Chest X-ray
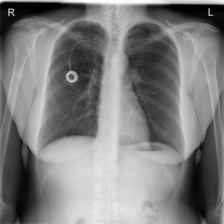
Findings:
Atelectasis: negative
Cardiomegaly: negative
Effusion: negative
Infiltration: negative
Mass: negative
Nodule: negative
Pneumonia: negative
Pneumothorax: negative
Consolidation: negative
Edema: negative
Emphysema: negative
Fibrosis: negative
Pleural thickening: negative
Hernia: negative